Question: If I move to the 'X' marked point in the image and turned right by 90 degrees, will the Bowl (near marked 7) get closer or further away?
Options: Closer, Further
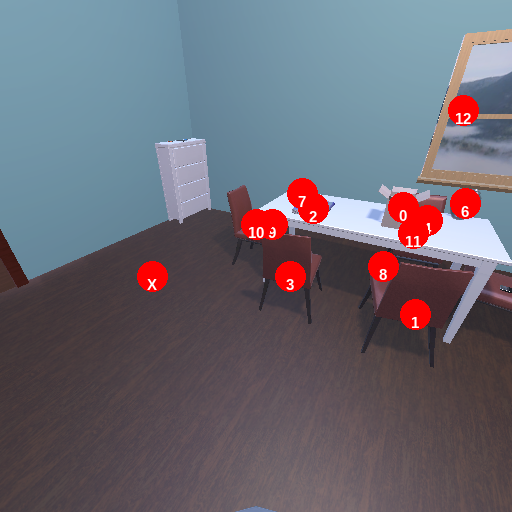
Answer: Closer